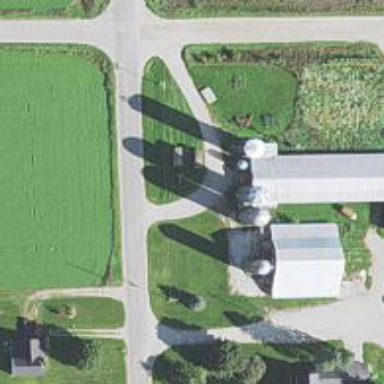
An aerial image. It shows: Silo.